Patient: sex M, age 48
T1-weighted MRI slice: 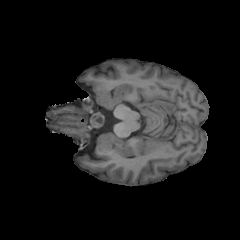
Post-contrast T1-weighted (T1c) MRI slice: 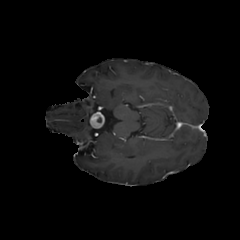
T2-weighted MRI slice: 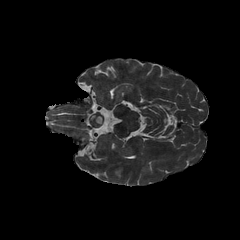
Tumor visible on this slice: no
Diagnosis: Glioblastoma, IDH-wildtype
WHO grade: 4